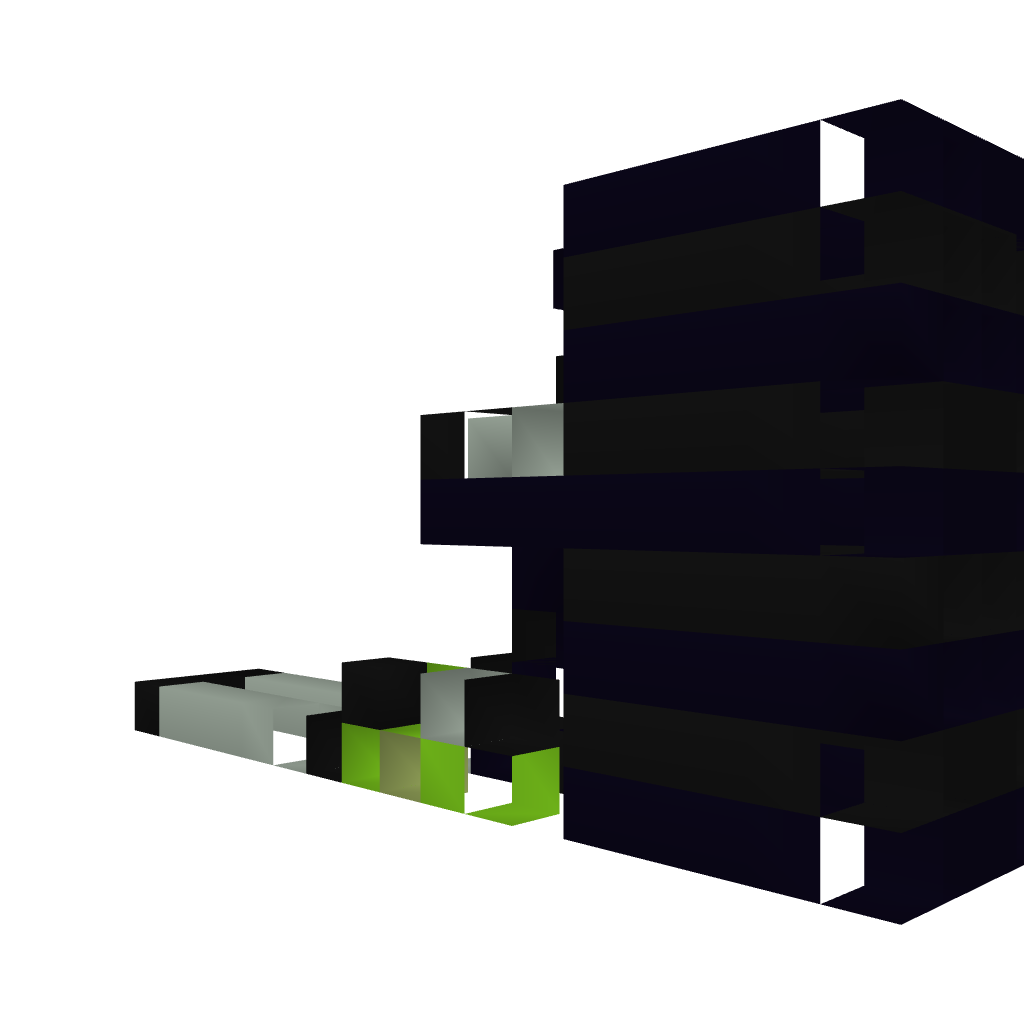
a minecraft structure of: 300 block player cannon